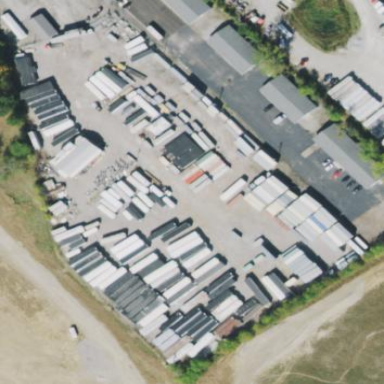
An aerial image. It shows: Industrial area with rental trailers.